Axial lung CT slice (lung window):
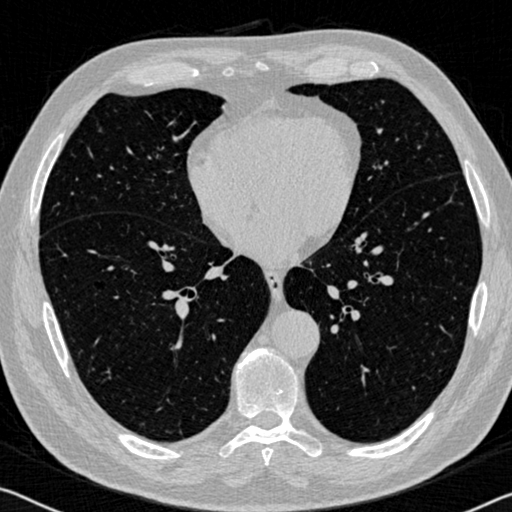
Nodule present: no